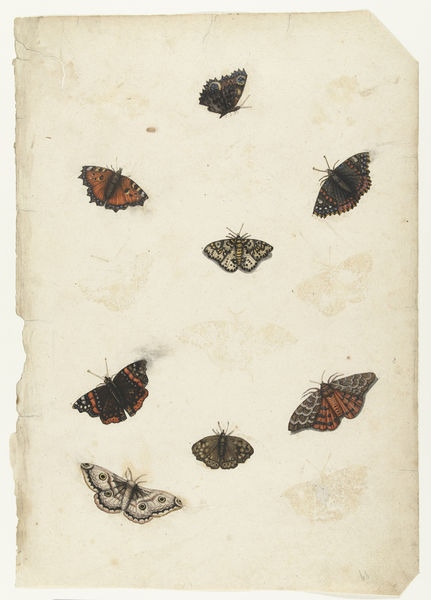
Titel: Acht vlinders
Standort: Amsterdam
Institution: Rijksmuseum
Schlagwörter: flügel, braun, zeichnung, rot, augen, papier, farben, fühler, seite, insekten, fuchs, schmetterlinge, admiral, eule, falter, buchmalerei, pfauenauge, arten